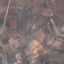
Label: PermanentCrop